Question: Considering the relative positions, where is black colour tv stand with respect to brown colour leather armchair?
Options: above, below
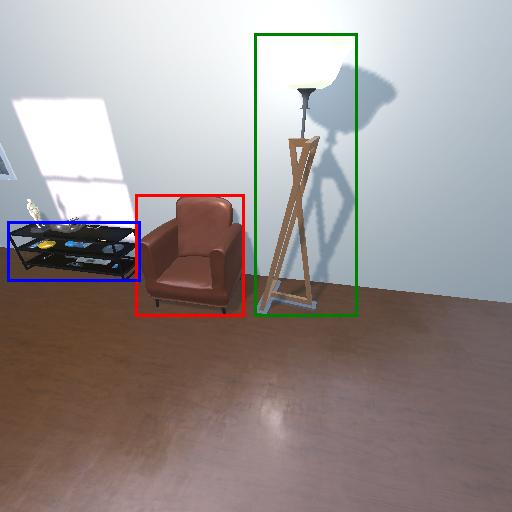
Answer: above